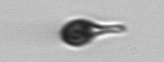
Label: Euglena